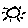
Label: sun